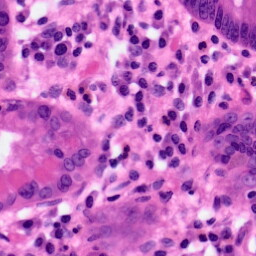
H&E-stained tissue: Pancreatic